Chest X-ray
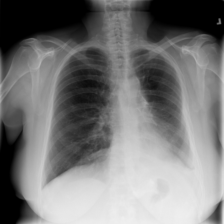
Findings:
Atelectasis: negative
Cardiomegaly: negative
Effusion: negative
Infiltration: negative
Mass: negative
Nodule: negative
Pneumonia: negative
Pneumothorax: negative
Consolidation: negative
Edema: negative
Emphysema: negative
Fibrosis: negative
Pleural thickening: negative
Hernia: negative